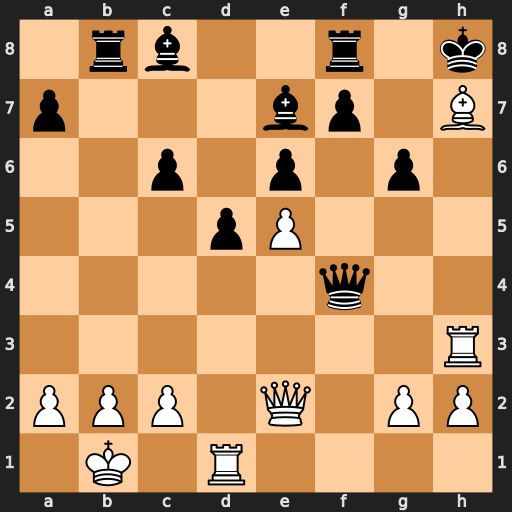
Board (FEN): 1rb2r1k/p3bp1B/2p1p1p1/3pP3/5q2/7R/PPP1Q1PP/1K1R4
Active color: w
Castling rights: -
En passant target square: -
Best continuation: Bxg6+ Kg7 Qh5